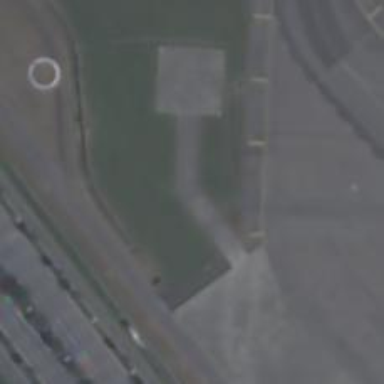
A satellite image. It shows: Image of taxiway at airport.